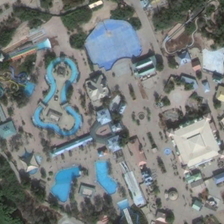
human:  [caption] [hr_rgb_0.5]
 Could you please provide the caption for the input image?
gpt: here we can see an amusement park with some pools .

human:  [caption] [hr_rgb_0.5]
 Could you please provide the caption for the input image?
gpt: the park includes recreation facilities and an annular swimming pool .

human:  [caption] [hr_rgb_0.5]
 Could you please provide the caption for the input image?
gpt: this playground park is bustling surrounded by trees .

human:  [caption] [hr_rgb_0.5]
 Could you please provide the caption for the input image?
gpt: a lake and buildings are in this theme park close to river .

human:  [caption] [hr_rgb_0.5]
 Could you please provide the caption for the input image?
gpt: some green plants and some buildings are in a park .